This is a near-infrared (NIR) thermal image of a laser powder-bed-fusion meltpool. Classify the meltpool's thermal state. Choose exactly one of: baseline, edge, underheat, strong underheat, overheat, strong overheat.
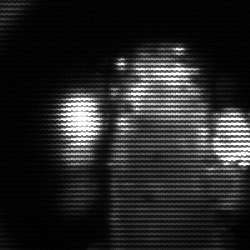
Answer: strong underheat